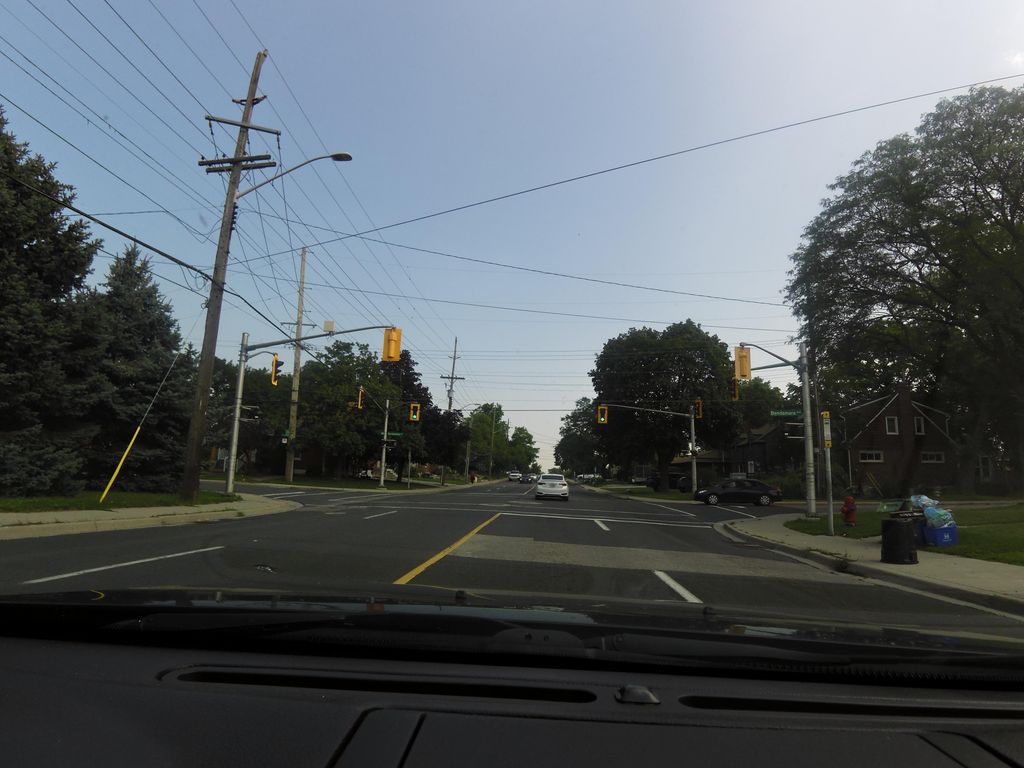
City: hamilton